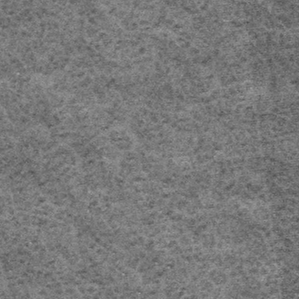
Label: frost